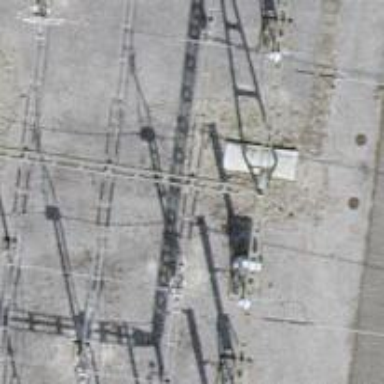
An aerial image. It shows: Insulator used in power equipment.